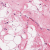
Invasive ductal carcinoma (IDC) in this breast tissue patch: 0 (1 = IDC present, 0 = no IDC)